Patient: sex M, age 66
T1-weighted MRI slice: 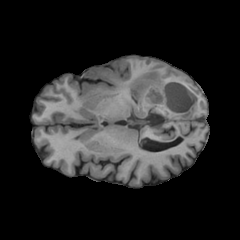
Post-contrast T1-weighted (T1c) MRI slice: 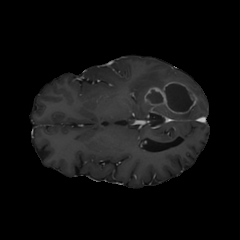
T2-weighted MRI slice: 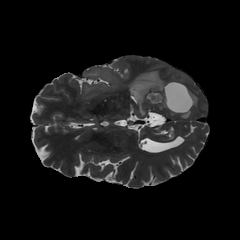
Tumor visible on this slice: yes
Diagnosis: Glioblastoma, IDH-wildtype
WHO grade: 4